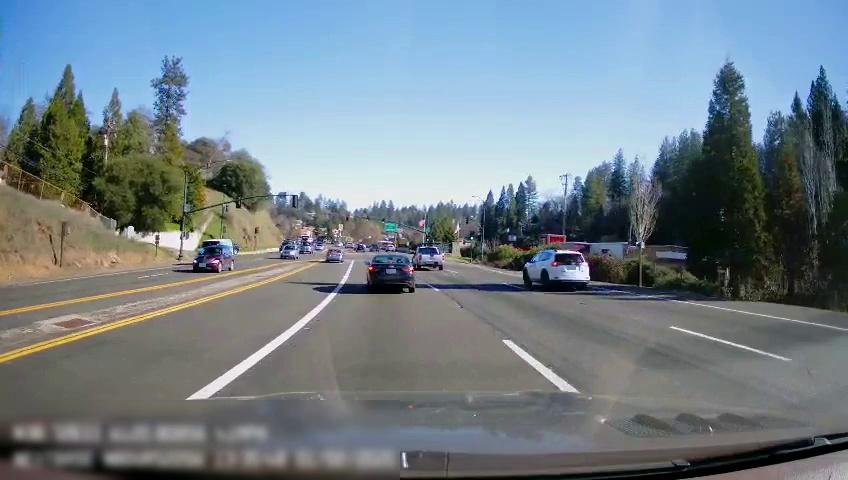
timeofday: Day
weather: Sunny
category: Drivable Space
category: Drivable Space
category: Vehicles | SUV
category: Vehicles | SUV
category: Vehicles | Van
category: Vehicles | SUV
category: Vehicles | Truck
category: Vehicles | Car
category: Vehicles | SUV
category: Vehicles | Truck
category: Vehicles | SUV
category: Vehicles | Car
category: Lanes | Current Lane
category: Lanes | Current Lane
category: Lanes | Alternate Lane
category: Lanes | Alternate Lane
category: Lanes | Opposite Lane
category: Lanes | Alternate Lane
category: Lanes | Opposite Lane
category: Traffic | Signs
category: Traffic | Lights
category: Traffic | Lights
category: Traffic | Lights